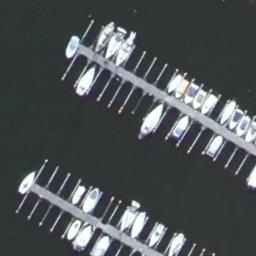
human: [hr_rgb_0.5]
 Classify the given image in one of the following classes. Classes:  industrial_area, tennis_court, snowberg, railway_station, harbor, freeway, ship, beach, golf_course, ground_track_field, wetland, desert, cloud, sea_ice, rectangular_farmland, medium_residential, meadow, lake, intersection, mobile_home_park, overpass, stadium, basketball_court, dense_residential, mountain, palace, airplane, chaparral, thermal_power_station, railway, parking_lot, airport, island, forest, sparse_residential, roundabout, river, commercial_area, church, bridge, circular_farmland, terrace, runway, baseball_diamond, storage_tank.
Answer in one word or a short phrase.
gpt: harbor